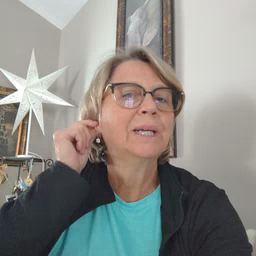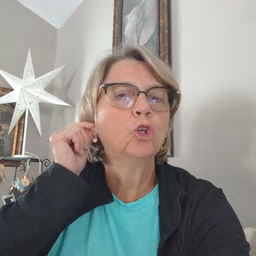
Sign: ear